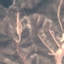
Label: HerbaceousVegetation